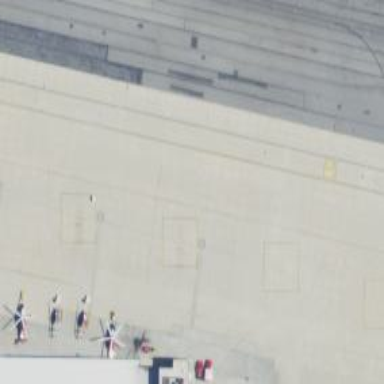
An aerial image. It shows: Image of helipad at airport.